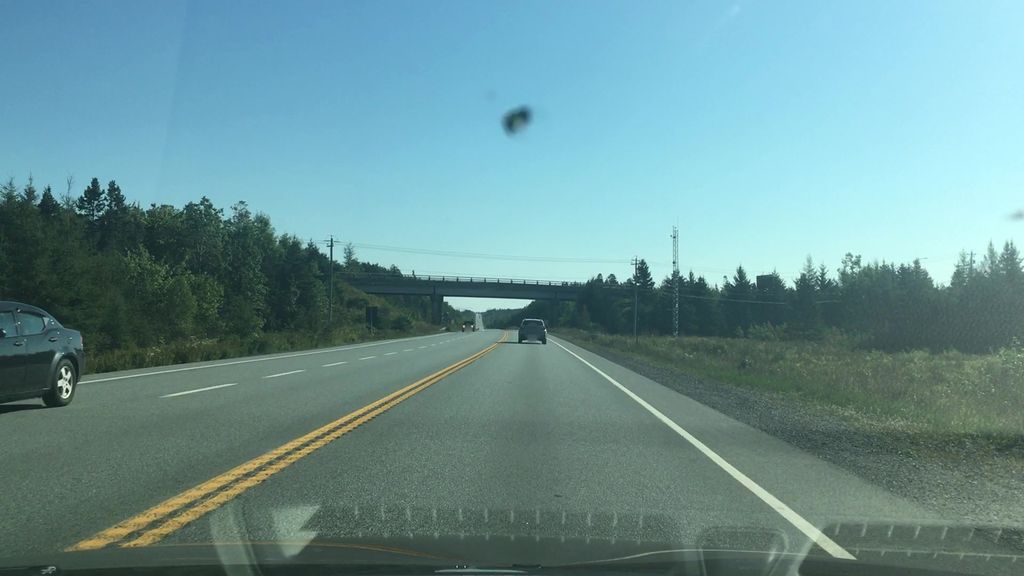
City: halifax